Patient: sex F, age 68
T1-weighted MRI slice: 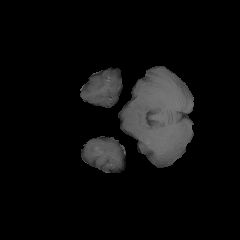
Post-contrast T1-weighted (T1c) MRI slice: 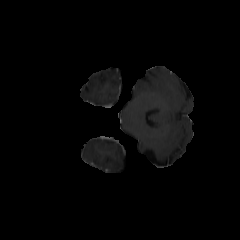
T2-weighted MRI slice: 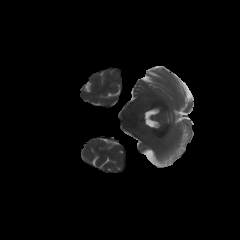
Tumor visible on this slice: no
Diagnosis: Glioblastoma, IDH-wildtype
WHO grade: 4